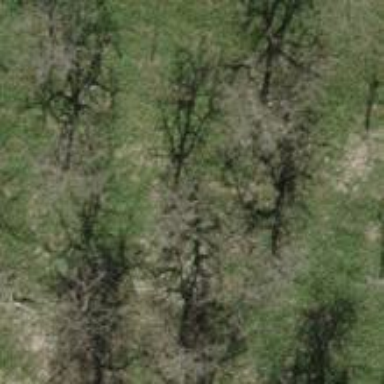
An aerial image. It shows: Single tag "natural: tree."